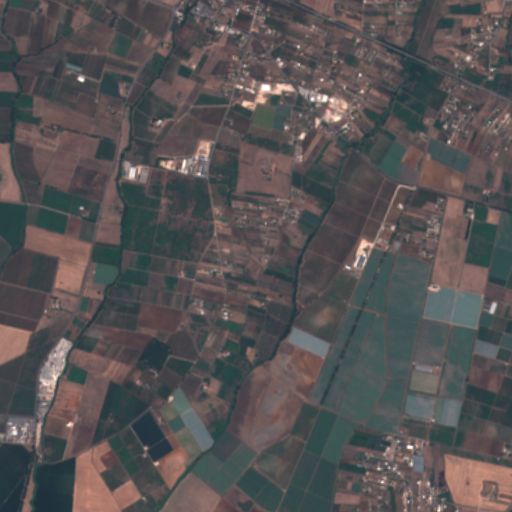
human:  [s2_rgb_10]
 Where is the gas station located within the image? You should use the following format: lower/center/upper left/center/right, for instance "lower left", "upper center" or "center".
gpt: The gas station is located in the upper center of the image.
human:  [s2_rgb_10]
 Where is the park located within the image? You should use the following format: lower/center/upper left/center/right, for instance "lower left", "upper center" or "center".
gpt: The park is located in the lower right of the image.
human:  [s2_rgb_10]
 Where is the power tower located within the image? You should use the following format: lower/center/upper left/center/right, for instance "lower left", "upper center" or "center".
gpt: The power tower is located in the upper right of the image.
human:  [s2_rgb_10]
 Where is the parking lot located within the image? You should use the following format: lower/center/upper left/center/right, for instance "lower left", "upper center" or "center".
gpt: There is no parking lot in the image.